Field crop: maize
Growth stage: 2
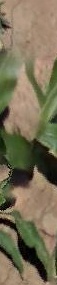
Species: maize